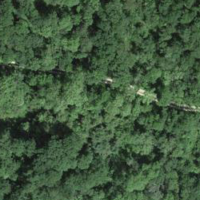
EUNIS habitat code: 41
Species observed at this site:
Acer campestre